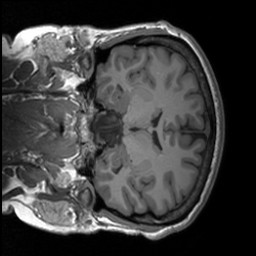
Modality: T1w
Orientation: coronal
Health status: healthy
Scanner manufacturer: siemens
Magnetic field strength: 3 T
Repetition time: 1.9 s
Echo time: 0.00226 s